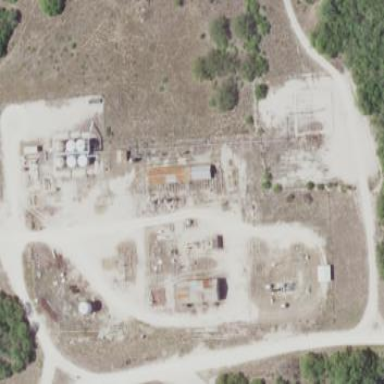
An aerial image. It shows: Industrial area with gas substation for field gathering. The substation is enclosed by fence.